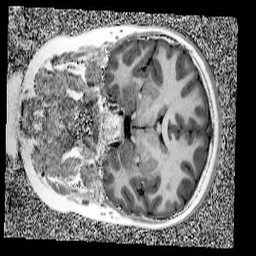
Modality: UNIT1
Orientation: coronal
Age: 9
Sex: female
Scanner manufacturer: siemens
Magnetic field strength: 3 T
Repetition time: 4 s
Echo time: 0.00299 s